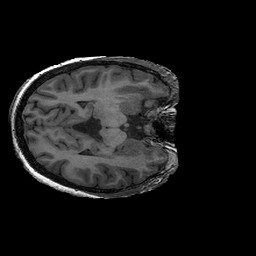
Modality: T1w
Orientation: axial
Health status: ill
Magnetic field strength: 3 T